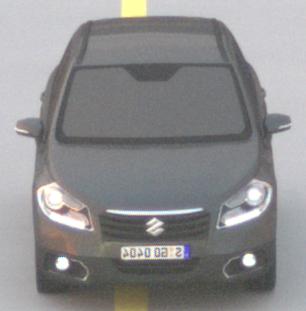
Make: Suzuki
Model: SX4 S-Cross 1.6
Detailed model: SX4 (II) S-Cross
Model produced from: 2013/10
Model produced until: 2015/08
Doors: 5
Color: gray
Road condition: dry road
Daytime: sunrise or sunset
Contrast: medium contrast